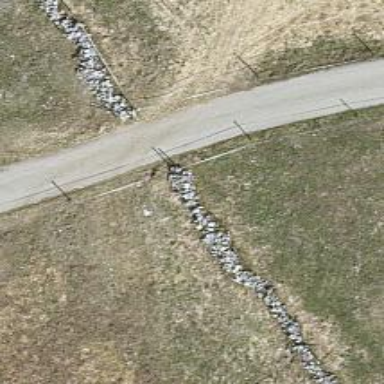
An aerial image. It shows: Dry stone wall barrier.